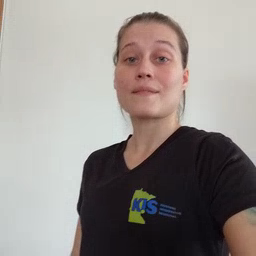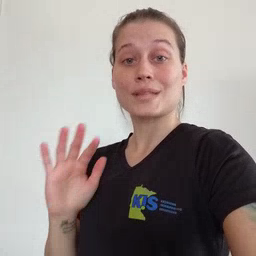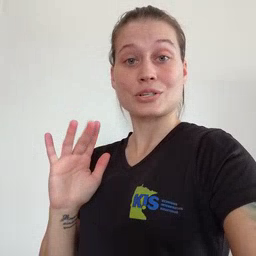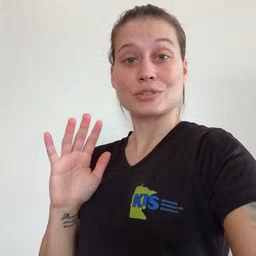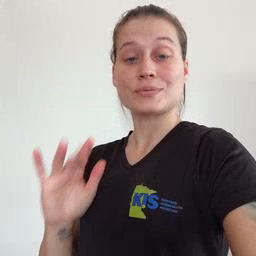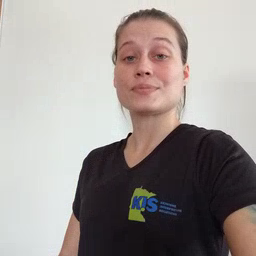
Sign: finger